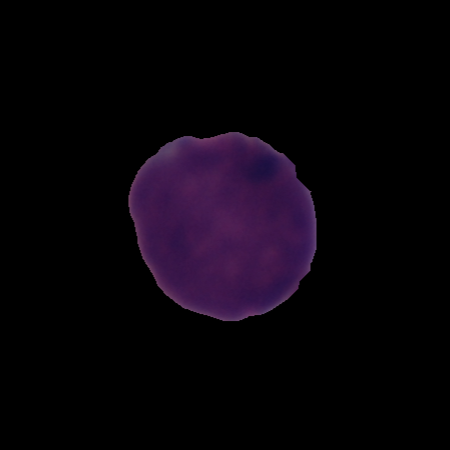
Label: cancer